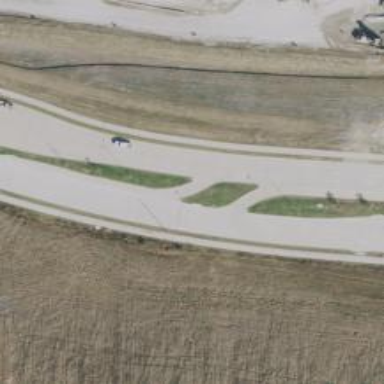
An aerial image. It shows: Secondary link road.